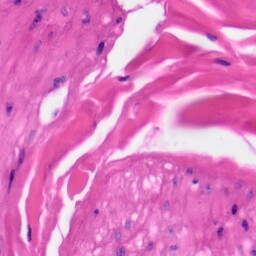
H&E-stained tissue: Skin